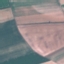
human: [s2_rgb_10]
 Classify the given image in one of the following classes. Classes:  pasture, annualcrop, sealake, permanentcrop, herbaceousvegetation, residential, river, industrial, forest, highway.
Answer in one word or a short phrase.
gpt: AnnualCrop